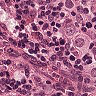
Metastatic tissue present: yes